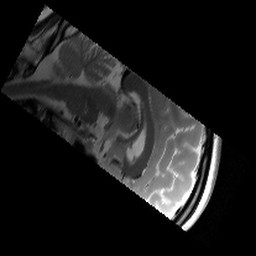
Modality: T2w
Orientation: sagittal
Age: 22
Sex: female
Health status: healthy
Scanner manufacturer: siemens
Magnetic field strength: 3 T
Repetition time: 6 s
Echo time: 0.064 s